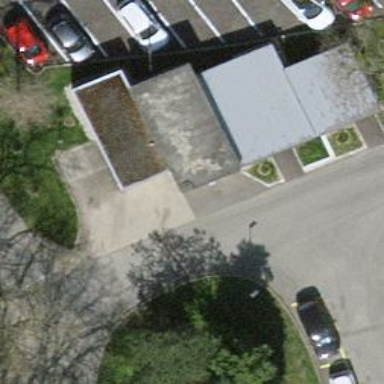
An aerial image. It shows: Garage building.